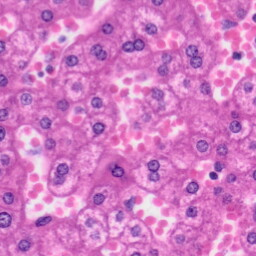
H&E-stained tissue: Liver